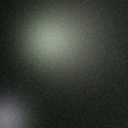
Screen state: off